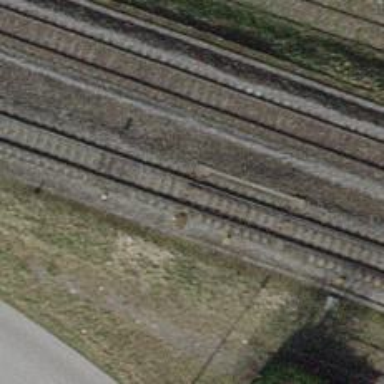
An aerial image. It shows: Railway switch.